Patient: sex M, age 43
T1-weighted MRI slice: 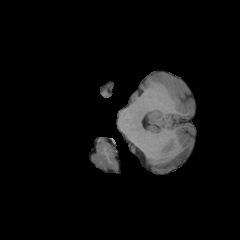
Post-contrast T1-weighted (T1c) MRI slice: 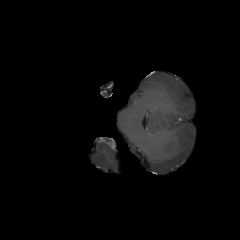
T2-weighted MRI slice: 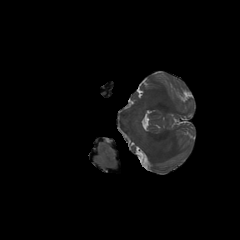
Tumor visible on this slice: no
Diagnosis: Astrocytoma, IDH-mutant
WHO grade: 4